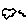
Label: cloud